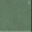
Piece: xx